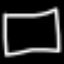
Label: square